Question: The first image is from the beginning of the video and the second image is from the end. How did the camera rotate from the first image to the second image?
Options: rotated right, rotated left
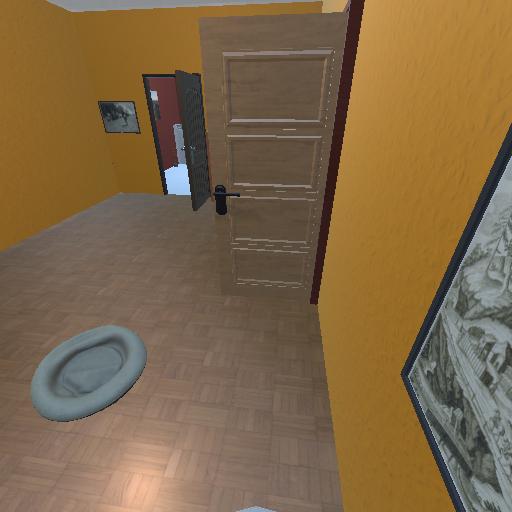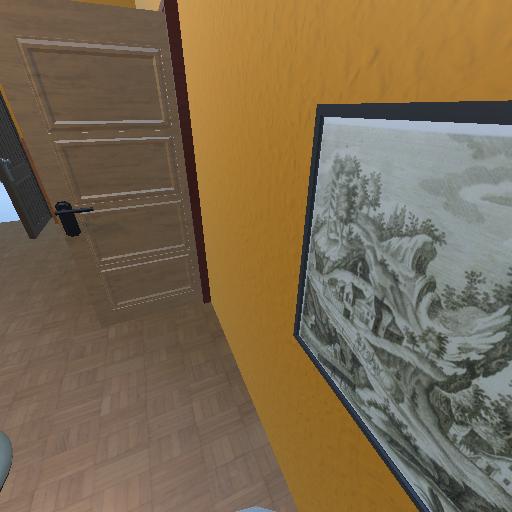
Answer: rotated right